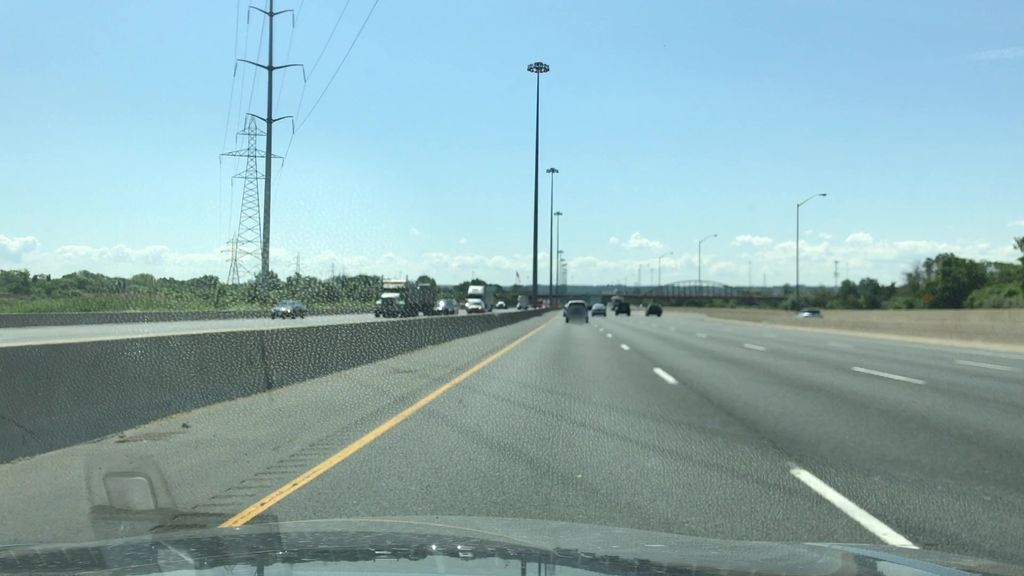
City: hamilton